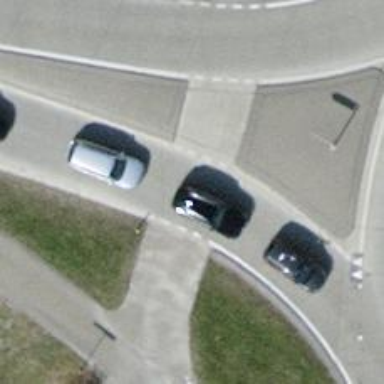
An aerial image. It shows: Unmarked road crossing.